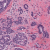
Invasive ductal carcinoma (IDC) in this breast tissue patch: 1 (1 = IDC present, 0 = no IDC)